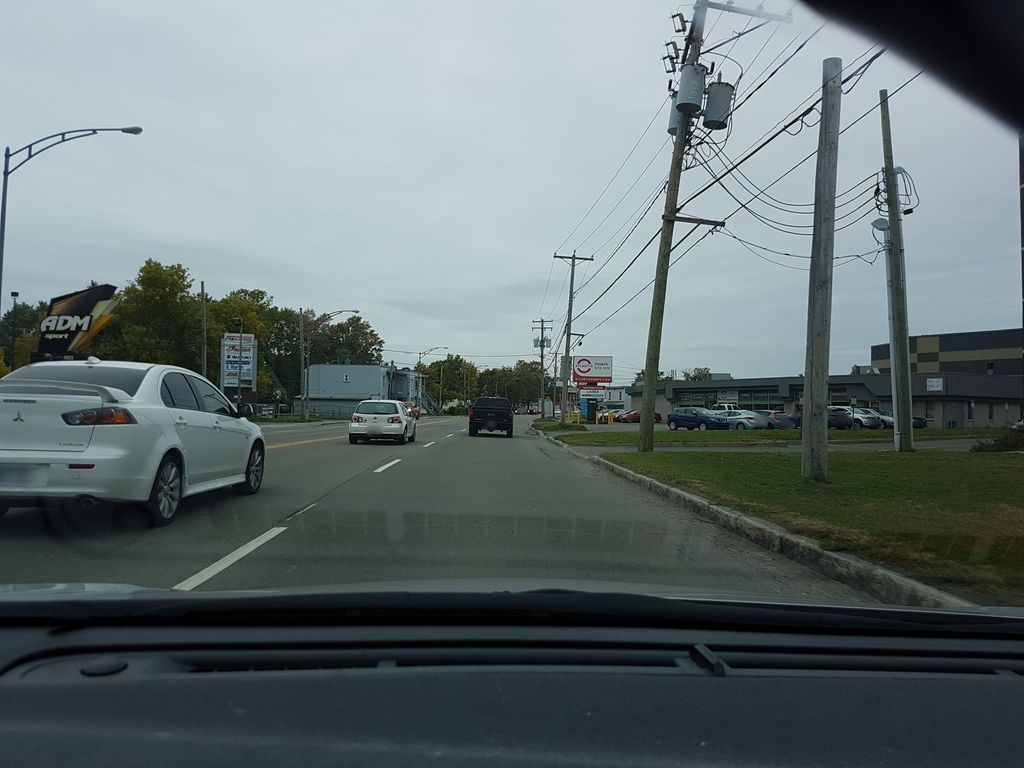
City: quebec_city